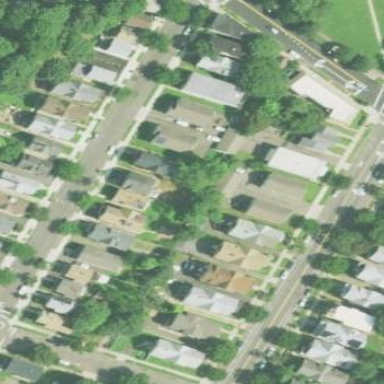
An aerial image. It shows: Sidewalk.